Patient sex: M
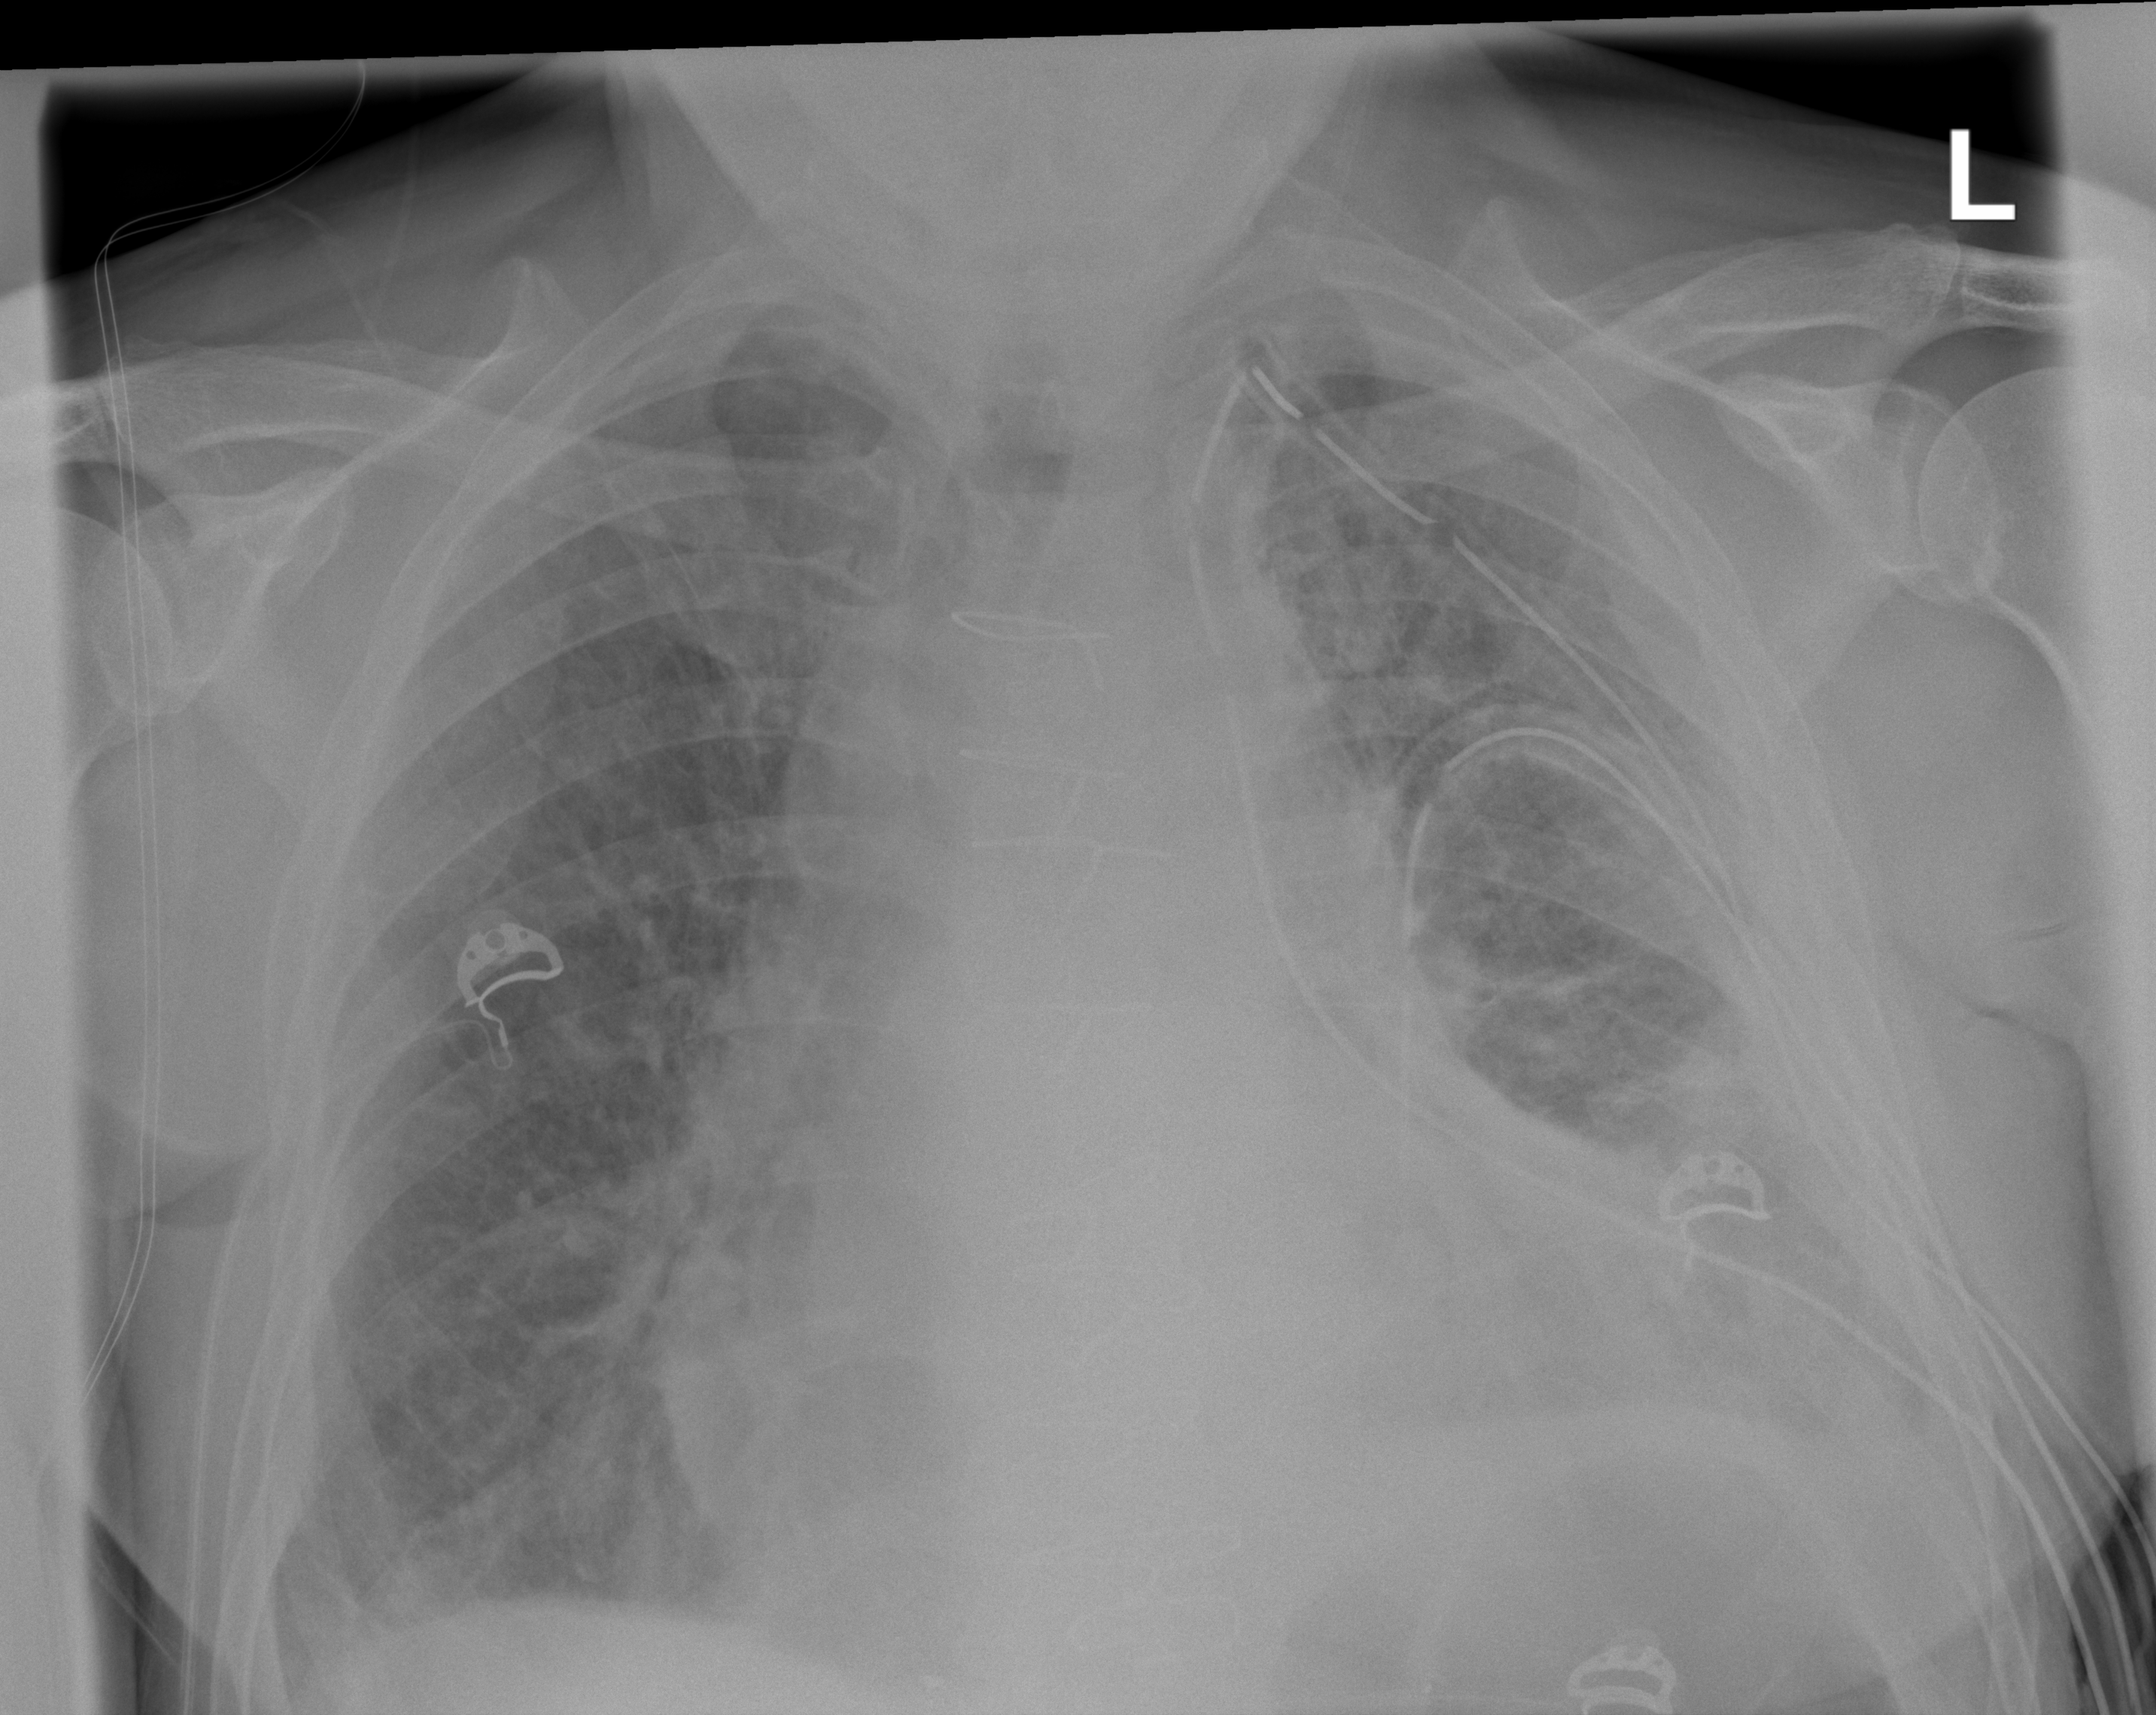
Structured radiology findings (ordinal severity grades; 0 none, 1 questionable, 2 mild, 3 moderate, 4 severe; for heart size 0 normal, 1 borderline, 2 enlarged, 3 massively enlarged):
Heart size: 2
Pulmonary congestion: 2
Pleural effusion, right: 1
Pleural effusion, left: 2
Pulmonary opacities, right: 2
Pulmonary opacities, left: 2
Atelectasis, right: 2
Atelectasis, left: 2